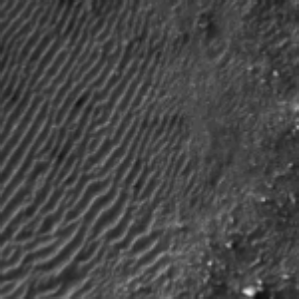
Label: frost